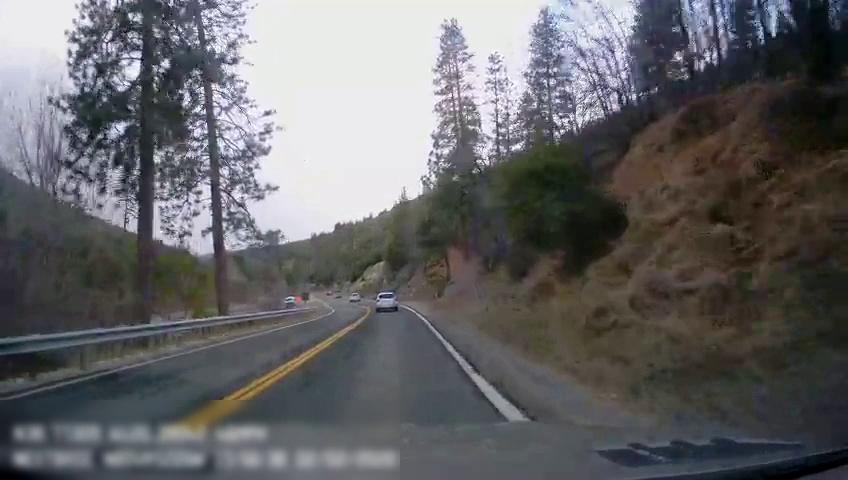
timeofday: Day
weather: Cloudy
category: Drivable Space
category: Vehicles | Car
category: Vehicles | SUV
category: Lanes | Current Lane
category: Lanes | Current Lane
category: Lanes | Opposite Lane